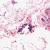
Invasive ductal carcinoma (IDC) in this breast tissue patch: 0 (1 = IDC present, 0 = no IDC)